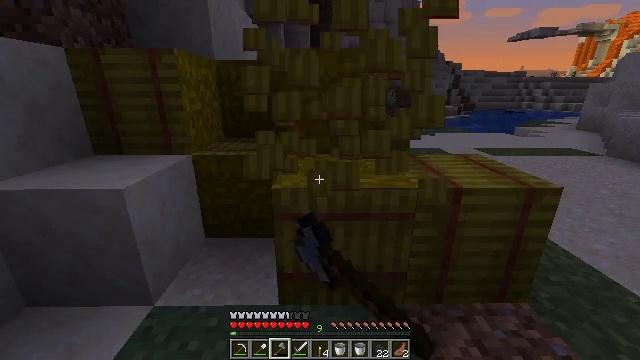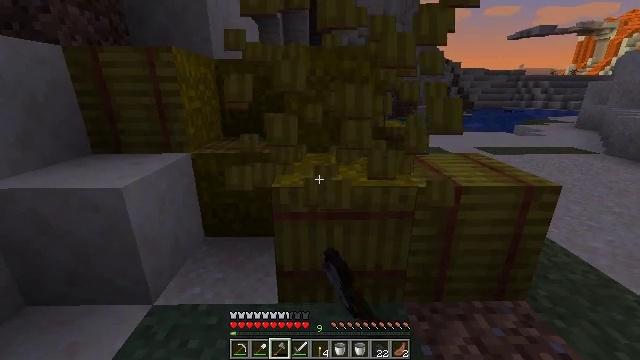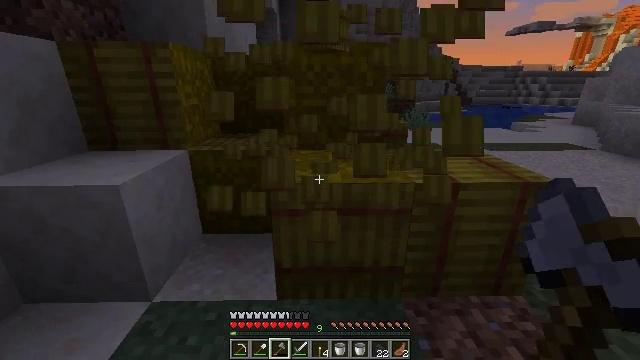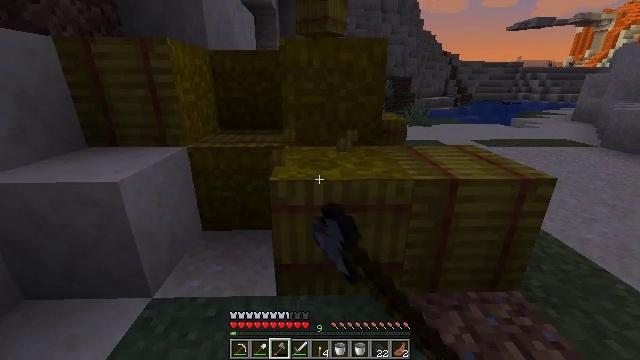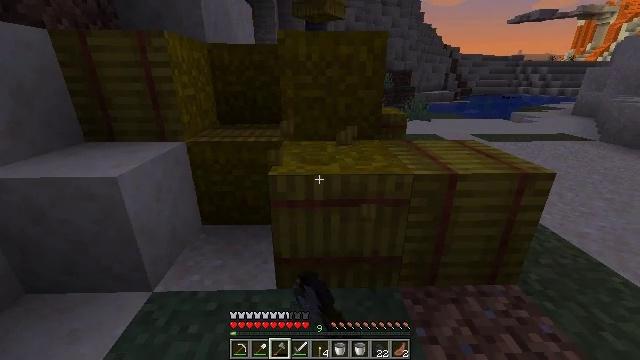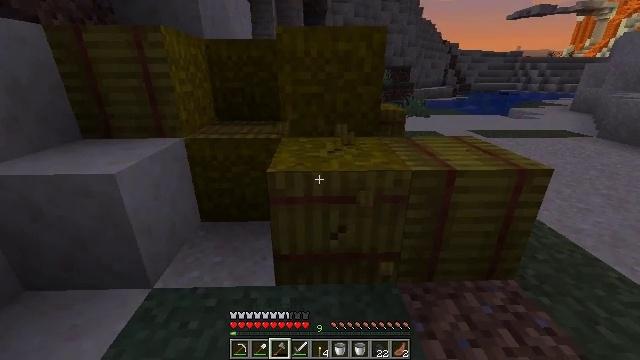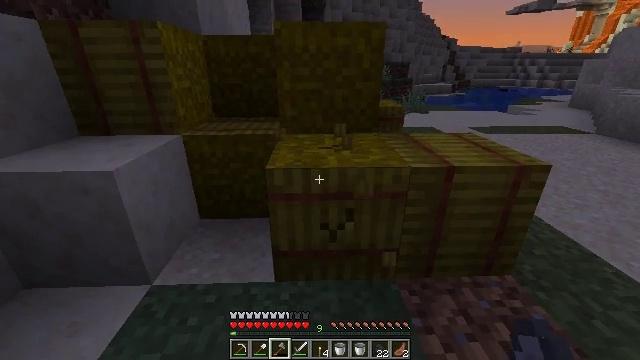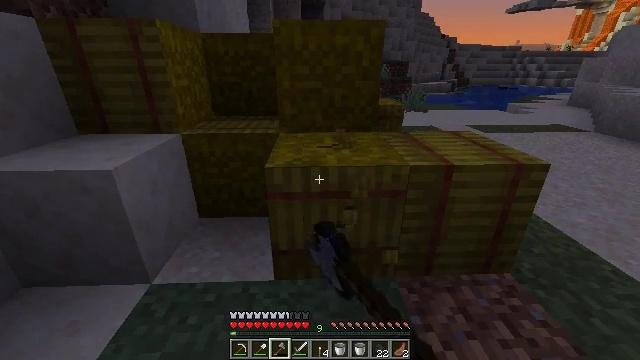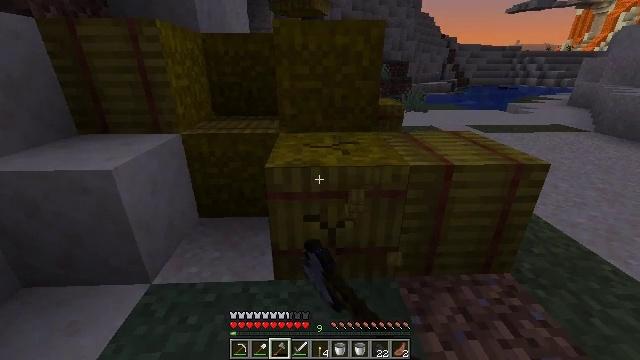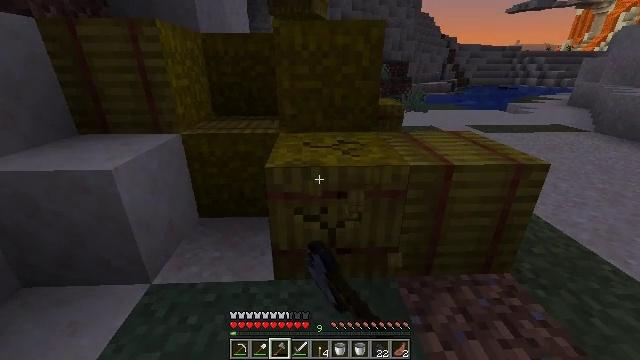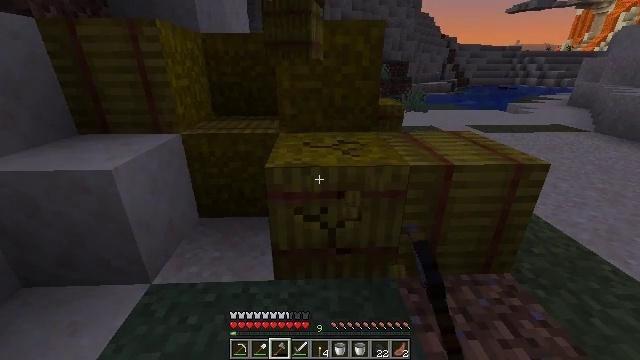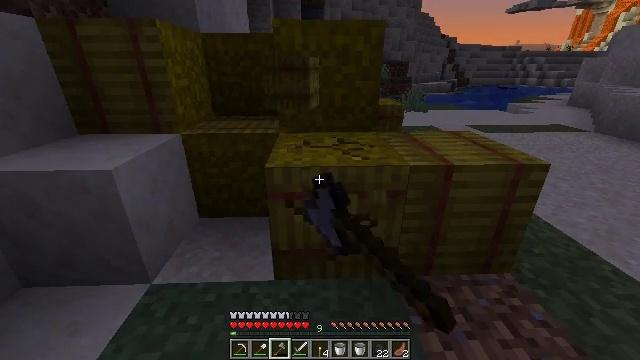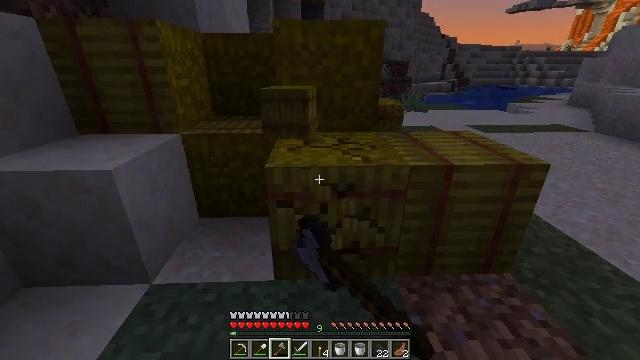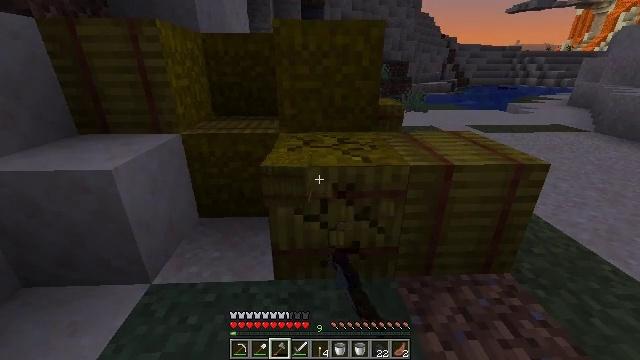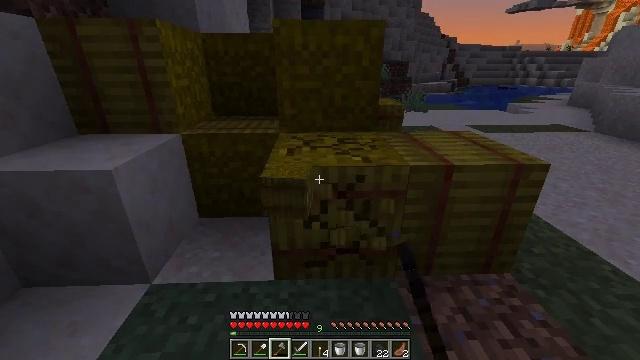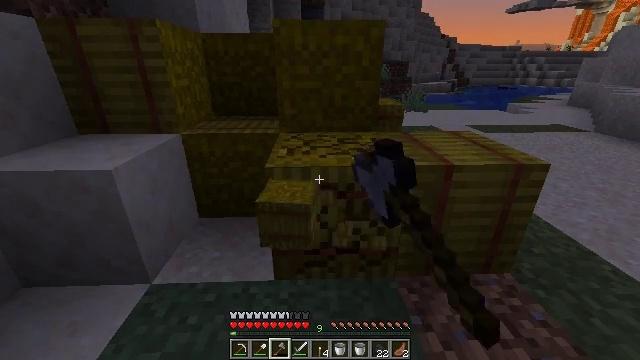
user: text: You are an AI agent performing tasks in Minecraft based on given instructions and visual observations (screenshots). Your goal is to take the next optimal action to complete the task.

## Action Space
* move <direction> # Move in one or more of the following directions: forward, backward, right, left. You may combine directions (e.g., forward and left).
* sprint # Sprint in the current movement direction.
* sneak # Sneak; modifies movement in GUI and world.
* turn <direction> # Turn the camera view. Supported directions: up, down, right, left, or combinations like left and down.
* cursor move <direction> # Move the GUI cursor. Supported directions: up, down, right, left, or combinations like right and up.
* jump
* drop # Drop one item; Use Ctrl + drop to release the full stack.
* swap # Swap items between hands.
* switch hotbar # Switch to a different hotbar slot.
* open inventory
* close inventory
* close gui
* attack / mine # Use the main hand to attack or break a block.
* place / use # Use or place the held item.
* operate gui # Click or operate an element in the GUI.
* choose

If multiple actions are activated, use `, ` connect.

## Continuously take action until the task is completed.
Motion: motion action
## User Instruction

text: Collect a hay block for crafting.
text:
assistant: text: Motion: attack / mine
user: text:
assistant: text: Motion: attack / mine
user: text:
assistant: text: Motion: attack / mine
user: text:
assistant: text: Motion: turn down, attack / mine
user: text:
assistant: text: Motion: attack / mine
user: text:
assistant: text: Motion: attack / mine
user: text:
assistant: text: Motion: attack / mine
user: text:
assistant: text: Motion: attack / mine
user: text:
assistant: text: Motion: attack / mine
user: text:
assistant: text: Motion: attack / mine
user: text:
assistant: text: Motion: attack / mine
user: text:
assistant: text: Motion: attack / mine
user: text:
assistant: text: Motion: attack / mine
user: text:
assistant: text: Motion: attack / mine
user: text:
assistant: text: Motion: attack / mine
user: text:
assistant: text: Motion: attack / mine
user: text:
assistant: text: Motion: attack / mine
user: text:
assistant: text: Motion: attack / mine
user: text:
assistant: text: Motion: move right, attack / mine
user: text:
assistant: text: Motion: move forward and move right, attack / mine
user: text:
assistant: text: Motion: move forward and move right, attack / mine
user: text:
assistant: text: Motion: move forward and move right, attack / mine
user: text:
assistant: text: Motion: move forward and move right, turn down, attack / mine
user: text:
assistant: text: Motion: turn down, attack / mine
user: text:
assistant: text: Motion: turn down, attack / mine
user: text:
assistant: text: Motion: attack / mine
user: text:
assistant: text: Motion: attack / mine
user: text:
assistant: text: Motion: attack / mine
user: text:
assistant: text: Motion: attack / mine
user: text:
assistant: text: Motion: attack / mine